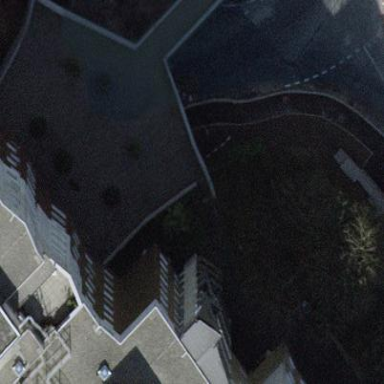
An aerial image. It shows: View of roof of building.